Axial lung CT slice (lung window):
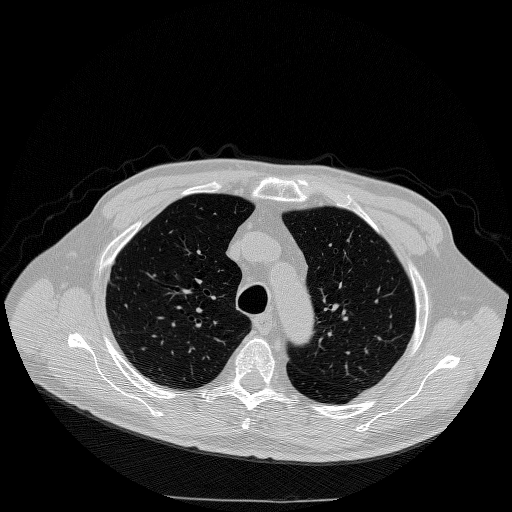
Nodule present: no